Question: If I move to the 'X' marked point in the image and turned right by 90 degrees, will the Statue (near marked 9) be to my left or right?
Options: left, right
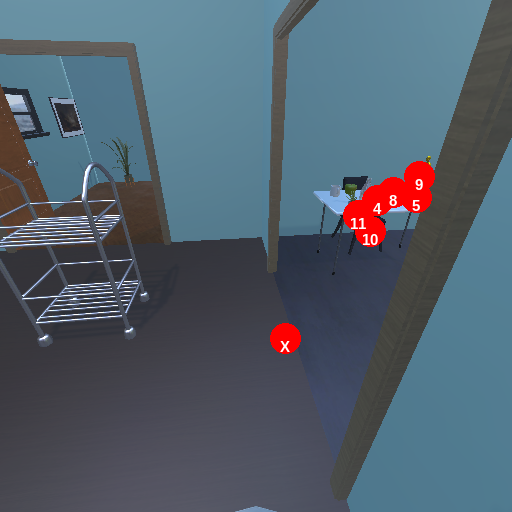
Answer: left